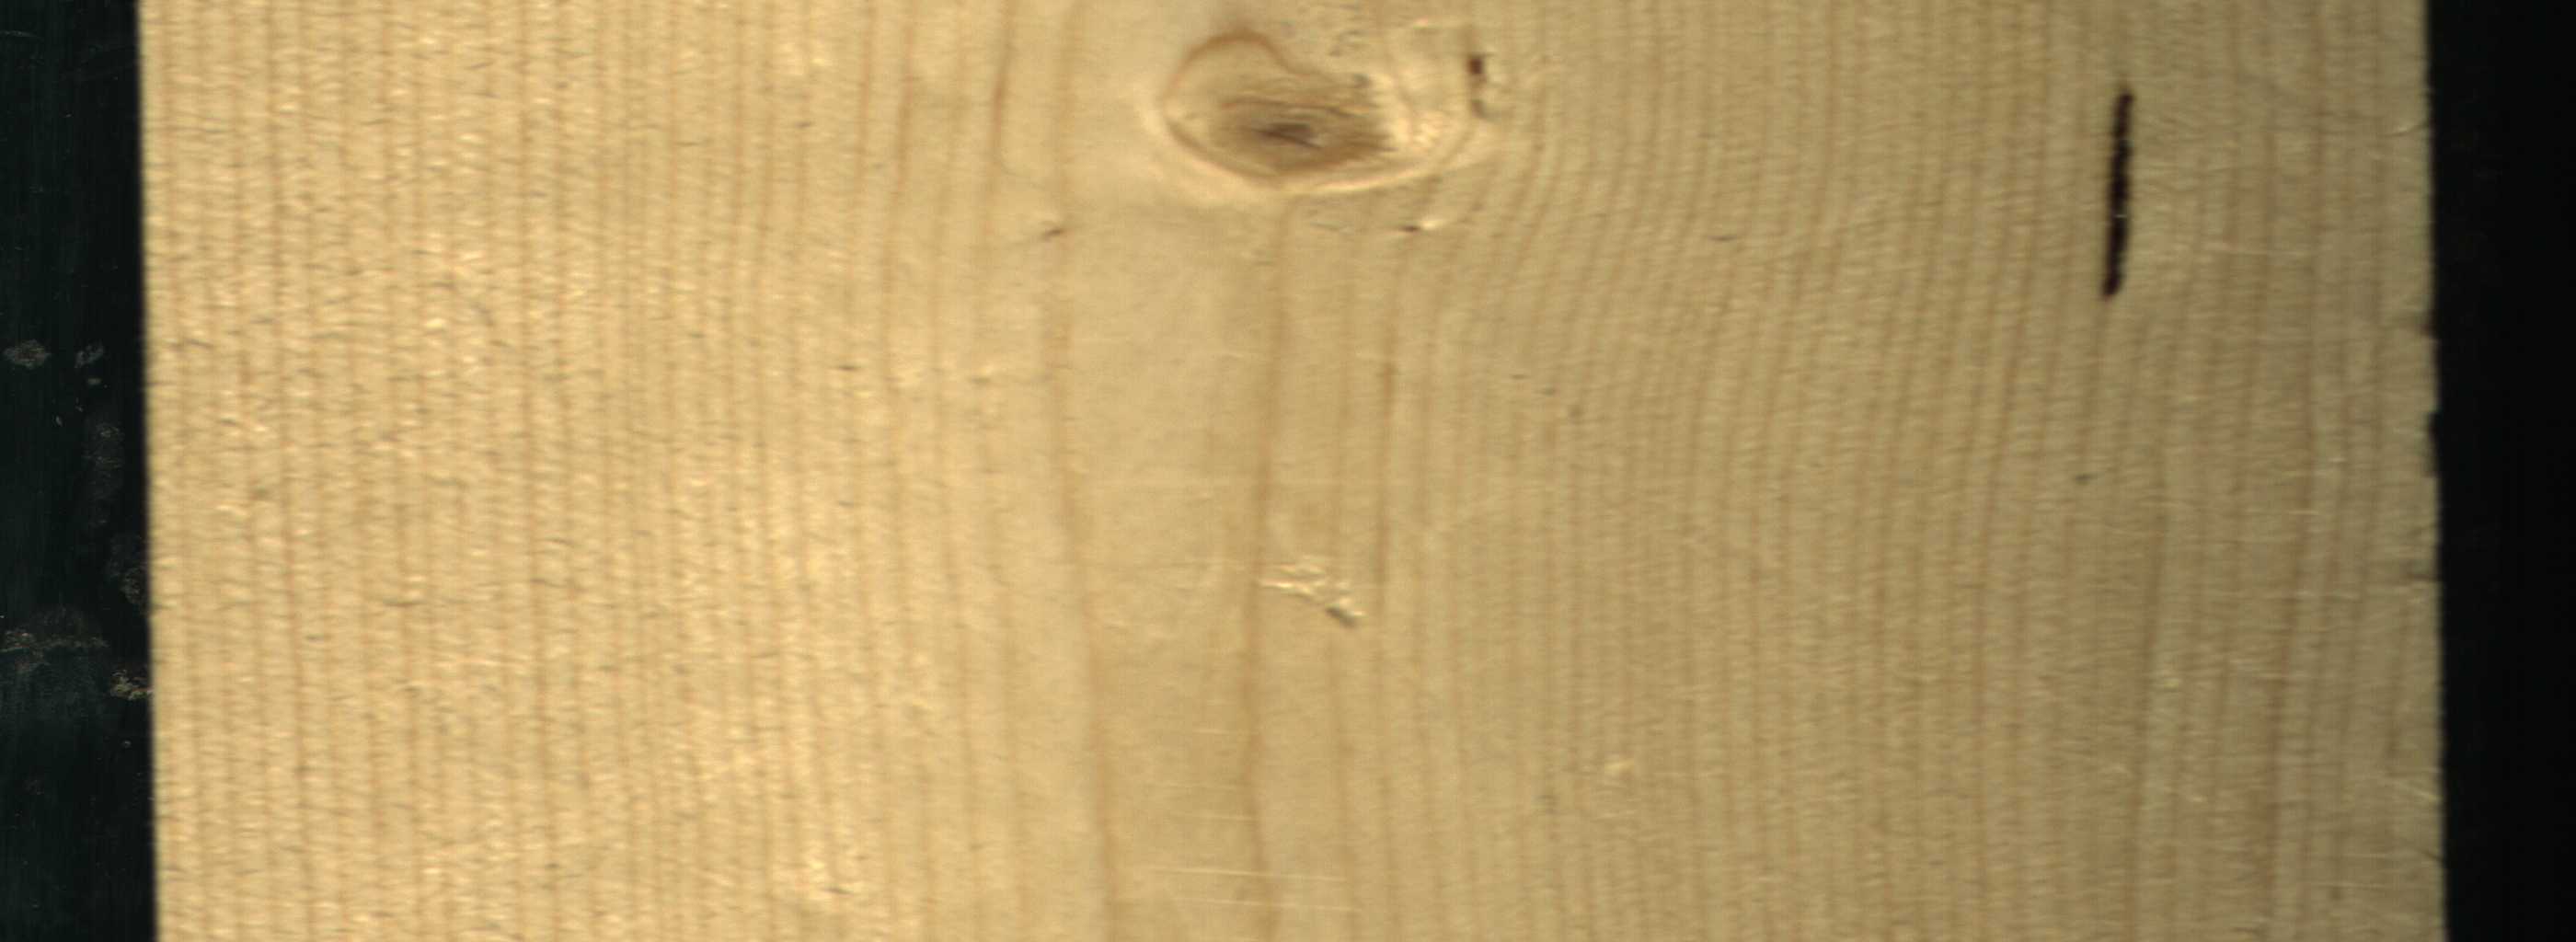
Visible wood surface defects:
resin
Live_Knot